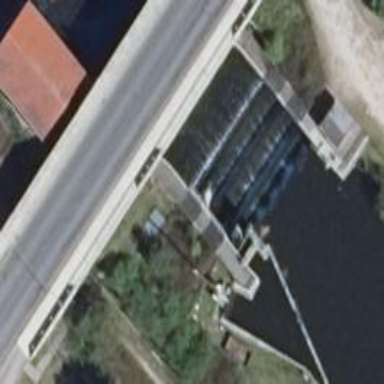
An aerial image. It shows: Weir along the waterway.